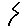
Label: zigzag